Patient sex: M
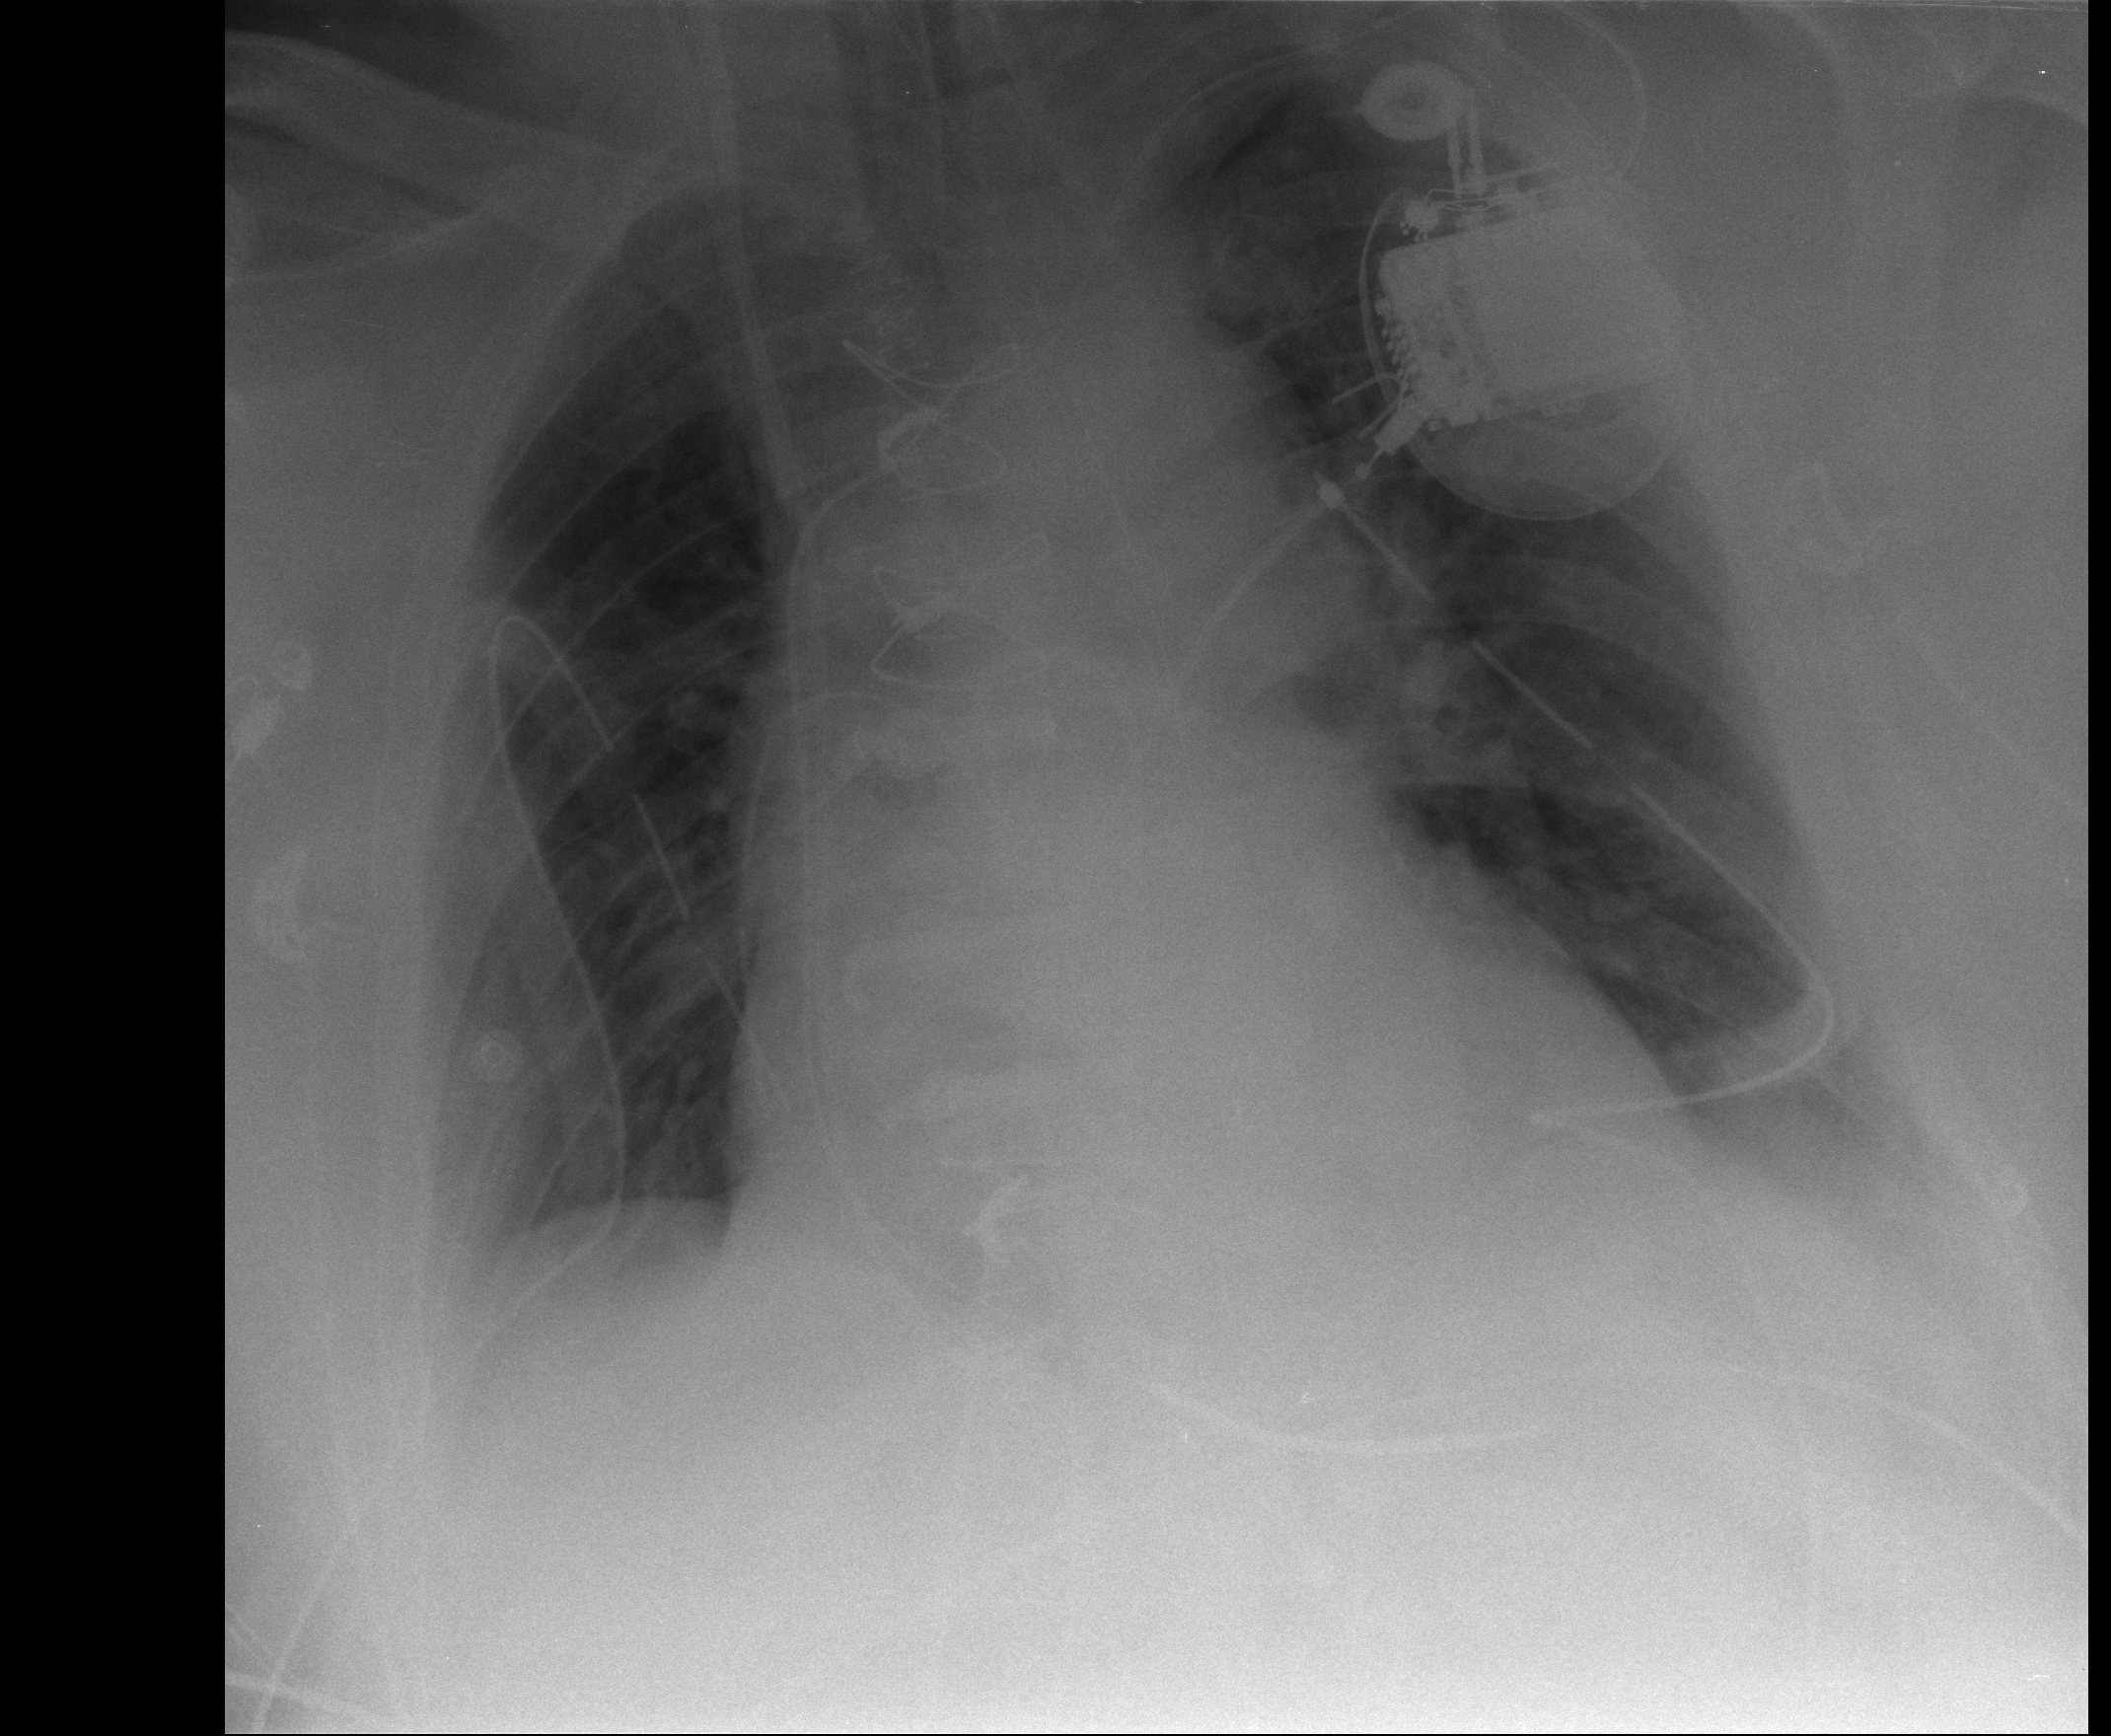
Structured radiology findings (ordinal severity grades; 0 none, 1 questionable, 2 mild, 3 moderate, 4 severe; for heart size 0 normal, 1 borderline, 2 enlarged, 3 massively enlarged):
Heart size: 2
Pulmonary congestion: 2
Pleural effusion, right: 2
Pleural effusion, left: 2
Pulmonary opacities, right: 0
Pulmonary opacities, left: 0
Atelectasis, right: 2
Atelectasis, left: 2